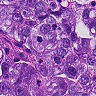
Metastatic tissue present: yes